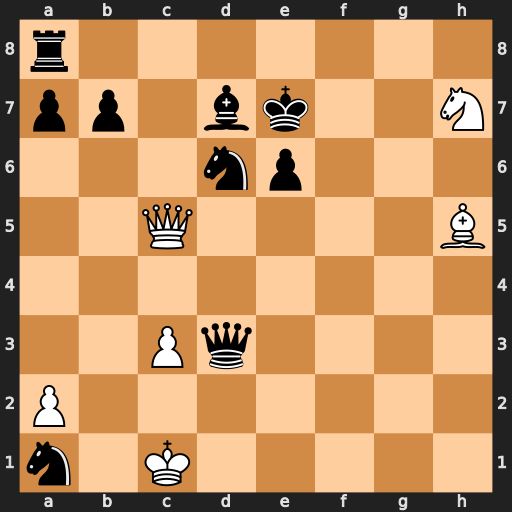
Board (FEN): r7/pp1bk2N/3np3/2Q4B/8/2Pq4/P7/n1K5
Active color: w
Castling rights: -
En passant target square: -
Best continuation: Qg5#